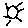
Label: sun